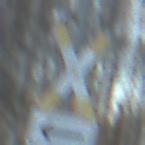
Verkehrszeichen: Andreaskreuz
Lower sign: RichtungsangabeDurchPfeile1
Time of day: SunriseSunset
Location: Outdoor (Nature)
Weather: Clear
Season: Winter
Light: Natural